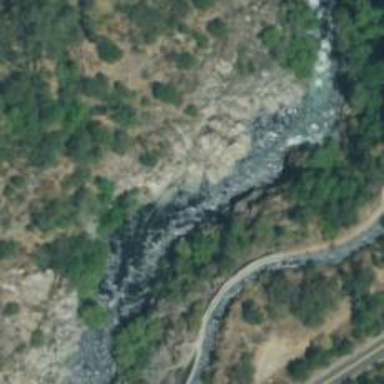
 sometimes requiring portage way for whitewater activities."